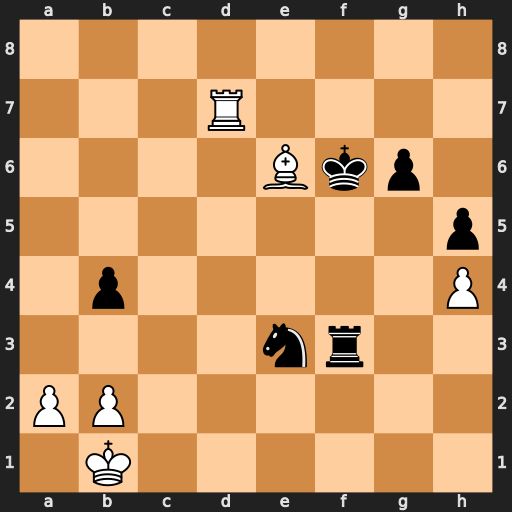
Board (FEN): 8/3R4/4Bkp1/7p/1p5P/4nr2/PP6/1K6
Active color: w
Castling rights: -
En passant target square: -
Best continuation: Rf7+ Kxe6 Rxf3